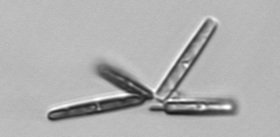
Label: Thalassionema